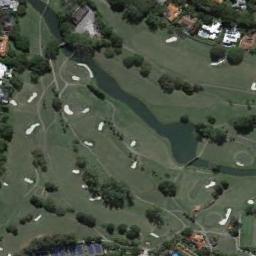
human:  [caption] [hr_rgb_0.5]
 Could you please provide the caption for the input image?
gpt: The golf course has some fairways, Roads, Barrier trees and sandpits and a river goes through the golf course .

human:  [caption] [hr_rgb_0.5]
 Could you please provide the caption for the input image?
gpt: Many buildings are beside the golf course .

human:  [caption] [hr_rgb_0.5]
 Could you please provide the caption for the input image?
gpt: There are two parallel paths from top left to bottom right .

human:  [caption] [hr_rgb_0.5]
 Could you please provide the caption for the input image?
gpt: On the large turf of the golf course On the large green turf of the golf course there are several bunkers and lakes and several paths and many trees and buildings .

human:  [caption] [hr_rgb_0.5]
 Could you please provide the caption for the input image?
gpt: There are many bunkers and a river on the golf course with many buildings around .